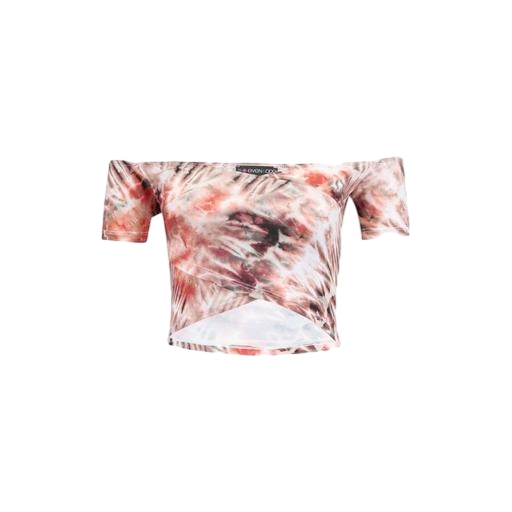
red tie-dye t, multicolor crossover neckline crop top, red tie dye top, white background